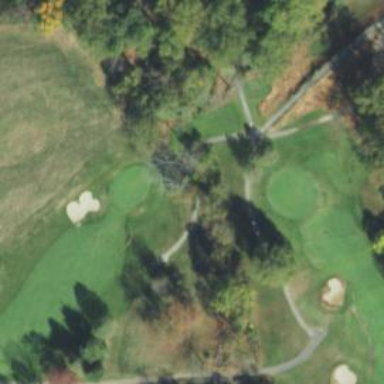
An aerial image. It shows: Path designated for golf carts.